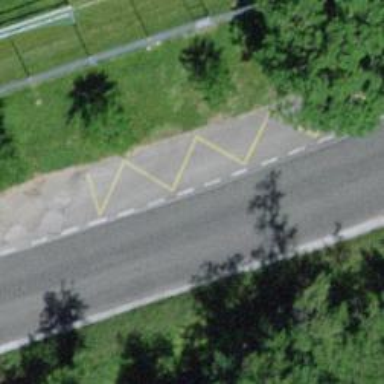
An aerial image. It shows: Public transport stop position.